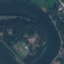
Land use / land cover class: River